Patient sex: M
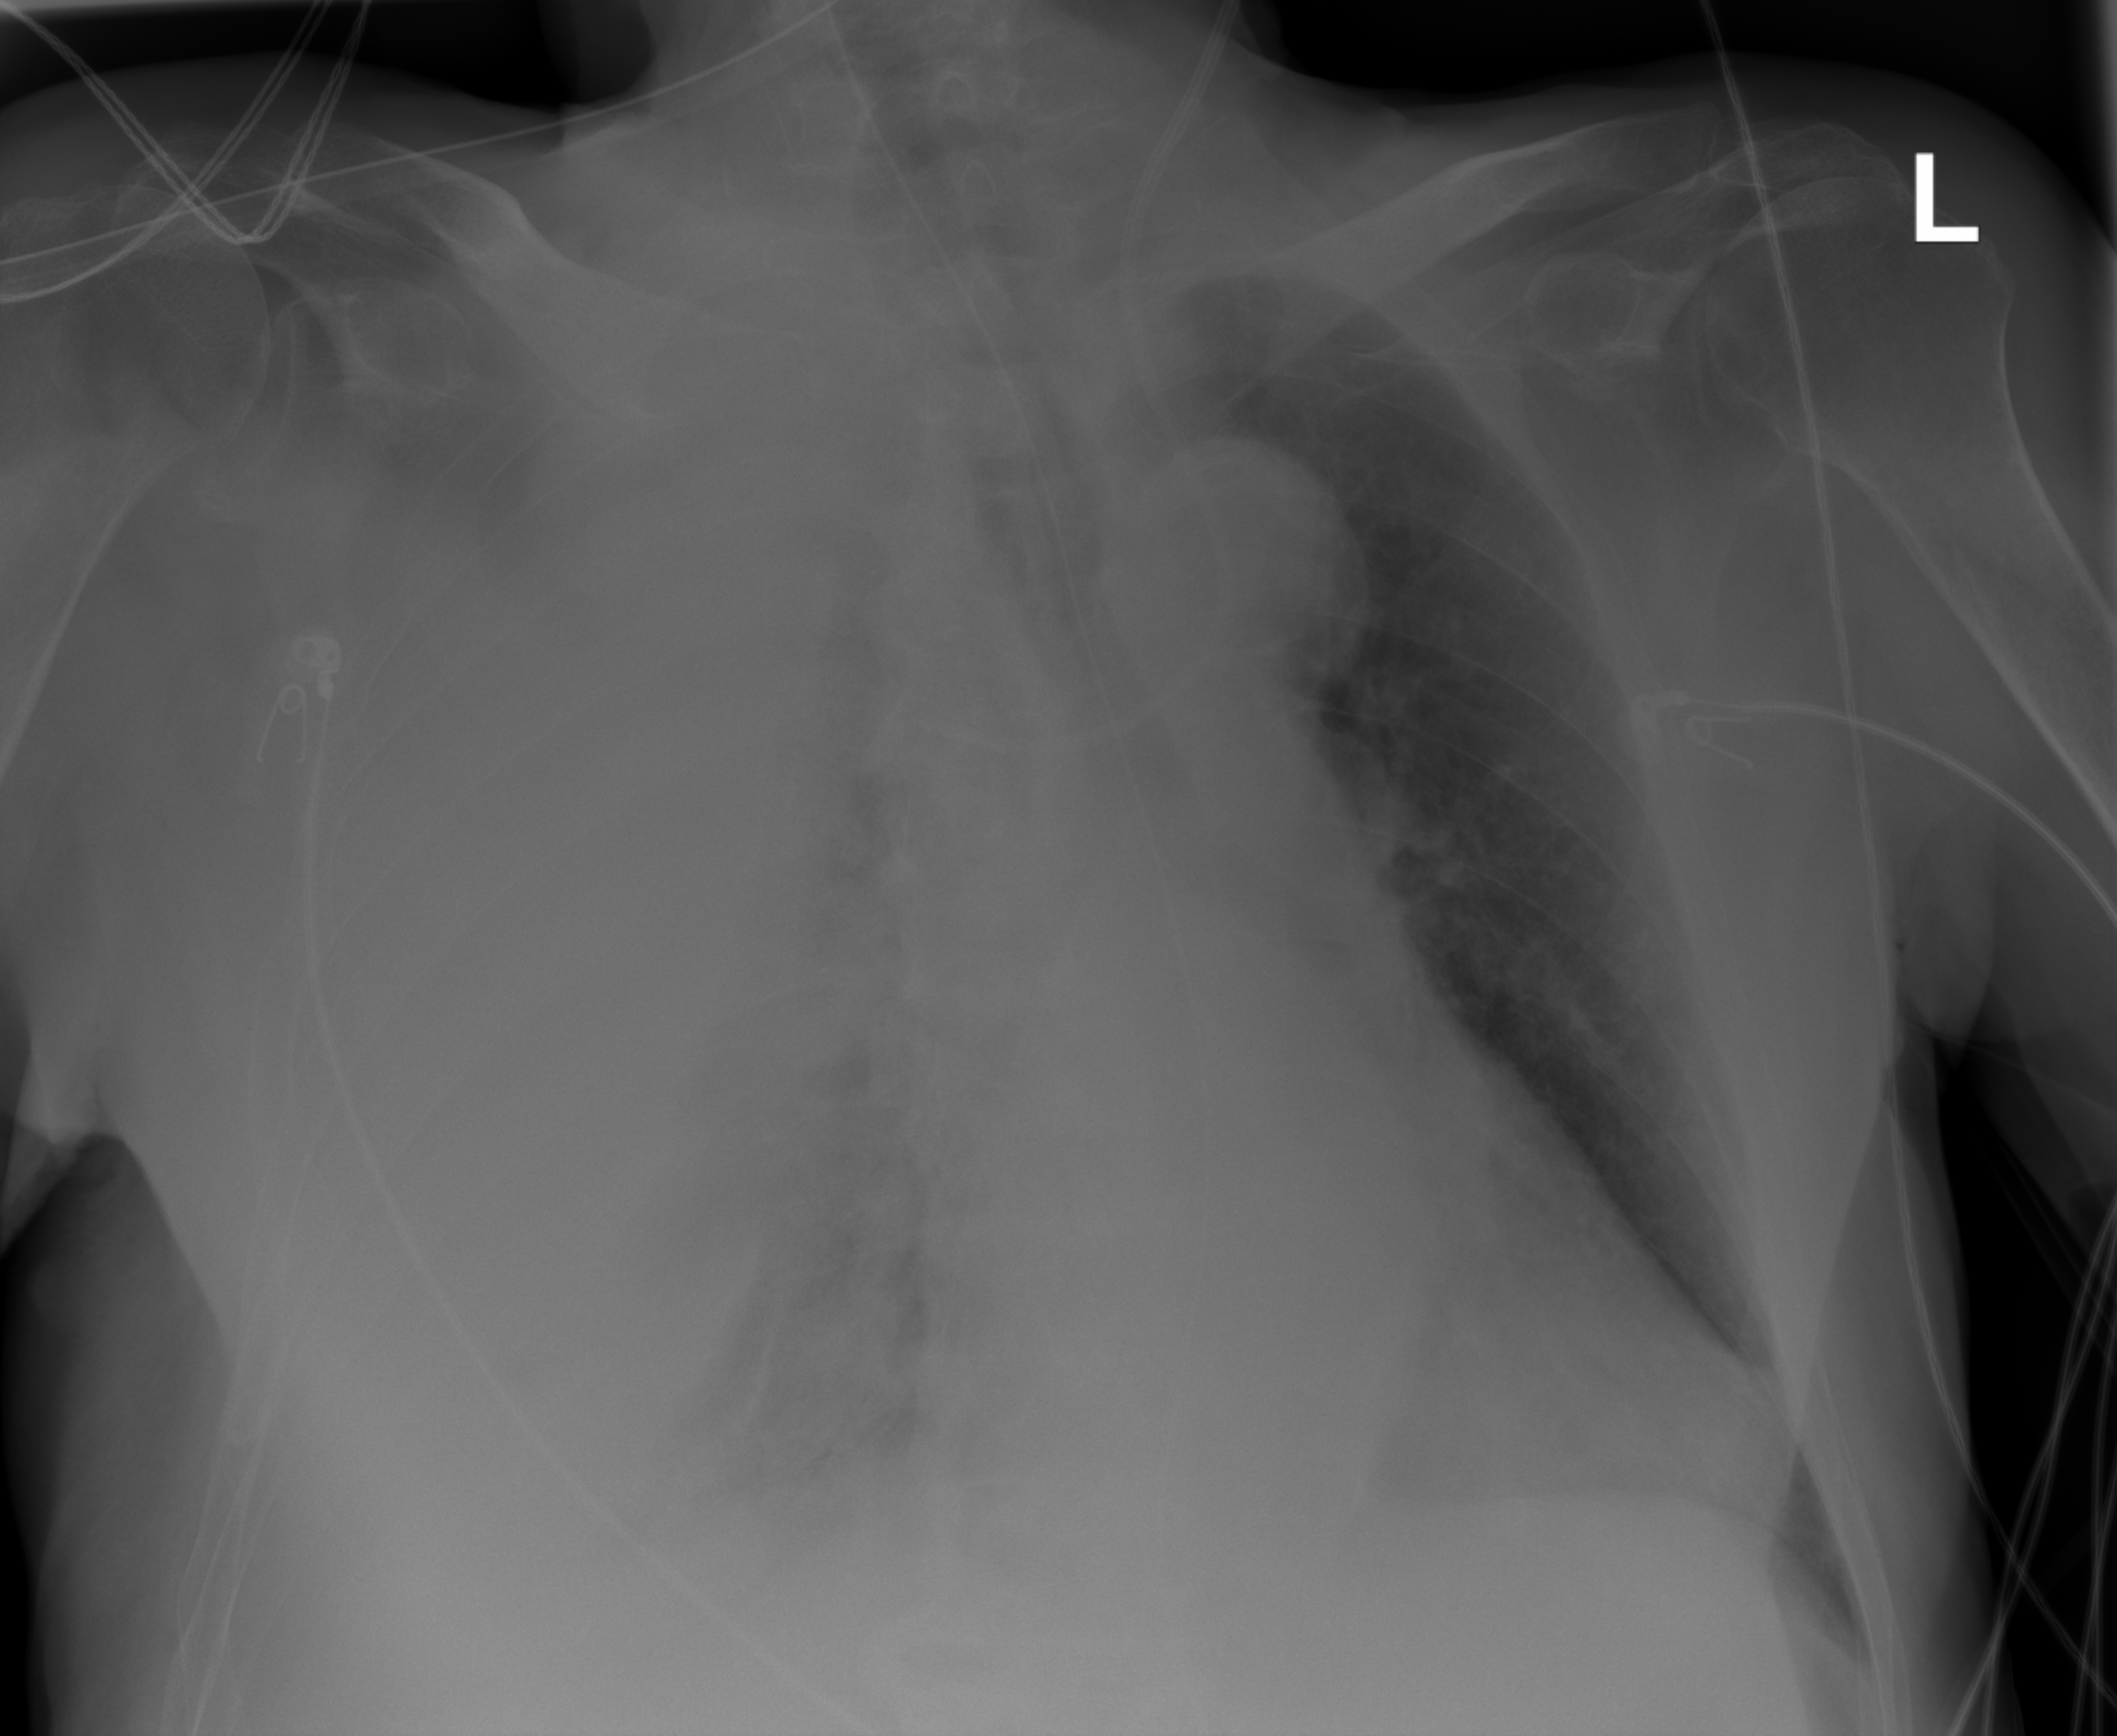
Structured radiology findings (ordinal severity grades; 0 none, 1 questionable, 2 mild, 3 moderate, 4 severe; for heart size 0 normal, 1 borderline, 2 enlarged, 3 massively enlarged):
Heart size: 1
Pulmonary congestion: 0
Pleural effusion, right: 3
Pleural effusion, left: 0
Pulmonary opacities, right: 1
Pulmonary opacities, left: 0
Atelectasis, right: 3
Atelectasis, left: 0